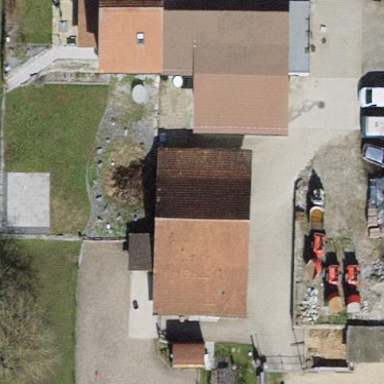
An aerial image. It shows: Stable building.